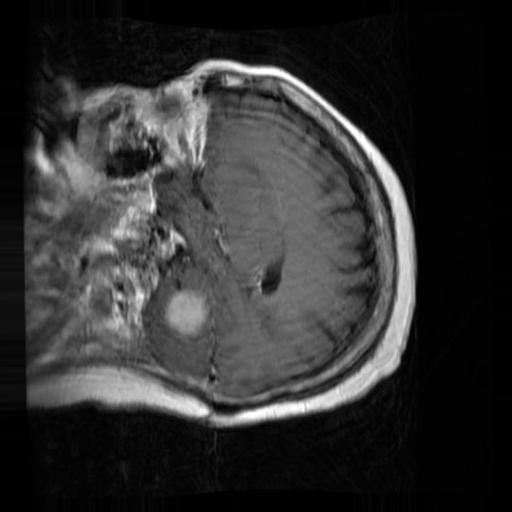
Label: brain_menin